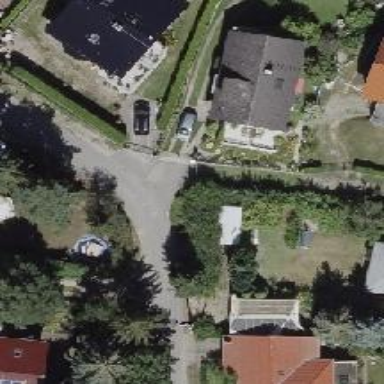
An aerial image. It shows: Asphalt road in residential area.